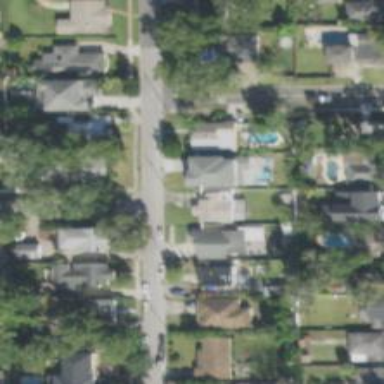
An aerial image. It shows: Residential road with asphalt surface and sidewalk on the left side.